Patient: sex F, age 46
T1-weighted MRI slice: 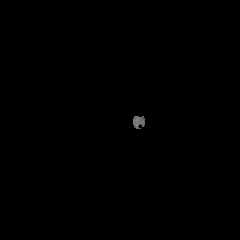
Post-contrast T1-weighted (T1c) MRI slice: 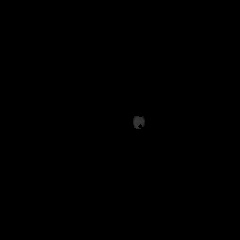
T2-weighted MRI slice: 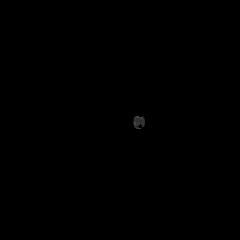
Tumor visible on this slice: no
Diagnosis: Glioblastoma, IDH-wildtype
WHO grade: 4